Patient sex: M
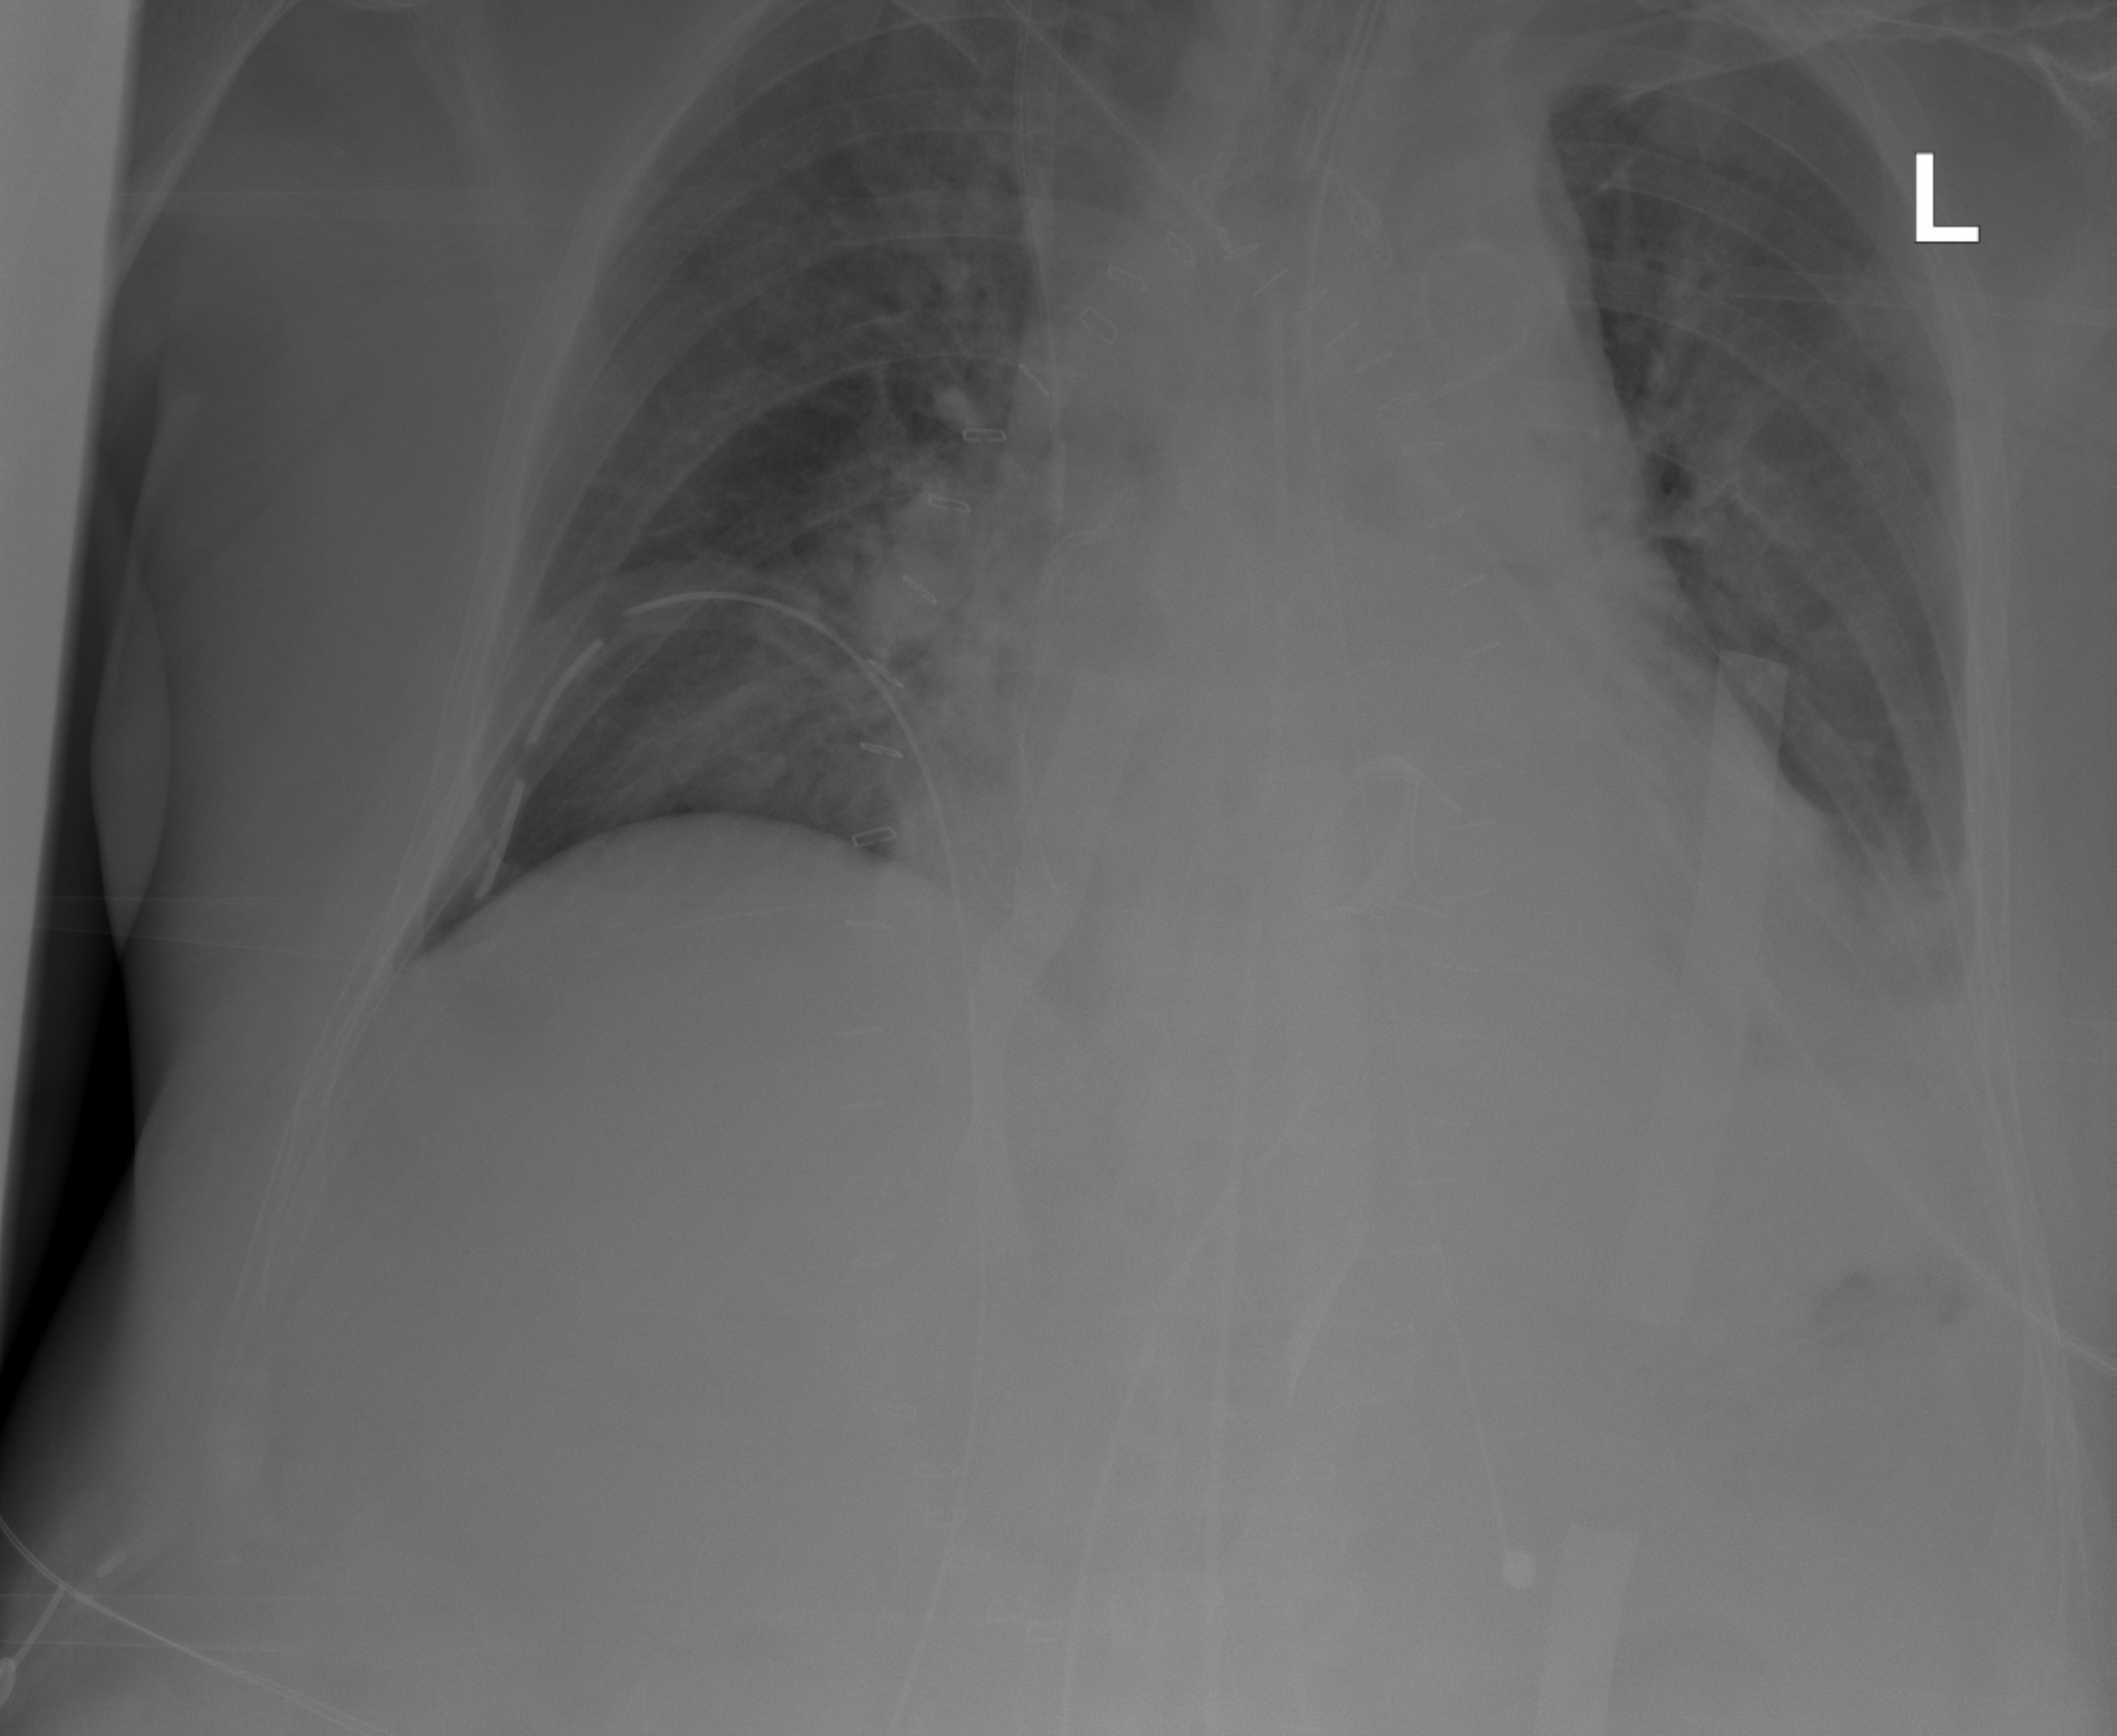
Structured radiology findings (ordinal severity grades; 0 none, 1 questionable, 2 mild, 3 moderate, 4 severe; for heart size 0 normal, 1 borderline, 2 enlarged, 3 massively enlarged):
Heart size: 2
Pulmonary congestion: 3
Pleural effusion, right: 0
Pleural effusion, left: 1
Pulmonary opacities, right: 1
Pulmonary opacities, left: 0
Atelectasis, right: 2
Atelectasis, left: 2